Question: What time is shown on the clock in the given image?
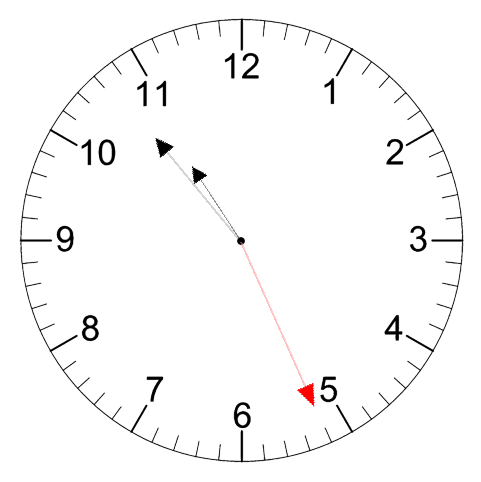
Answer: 10:53:26